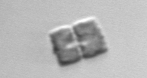
Label: Bacillariophyceae_morphotype1